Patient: sex F, age 34
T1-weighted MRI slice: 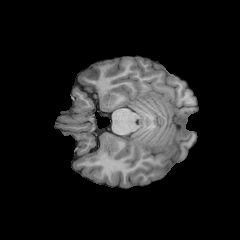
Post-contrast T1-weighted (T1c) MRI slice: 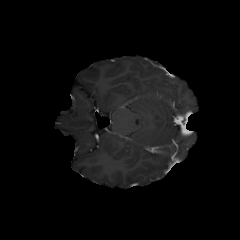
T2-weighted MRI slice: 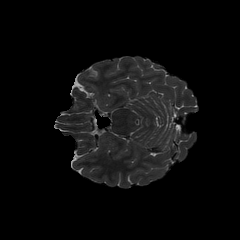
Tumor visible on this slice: no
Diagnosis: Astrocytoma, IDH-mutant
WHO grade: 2